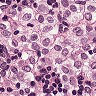
Metastatic tissue present: yes